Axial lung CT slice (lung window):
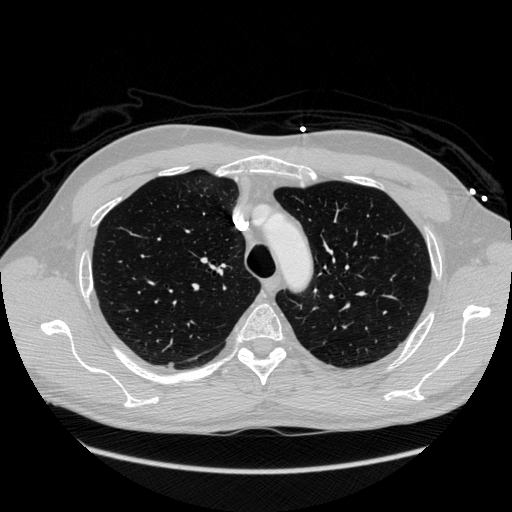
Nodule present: no